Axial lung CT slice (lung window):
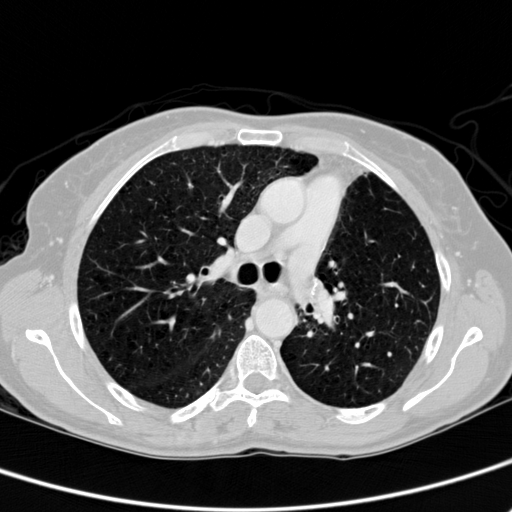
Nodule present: no